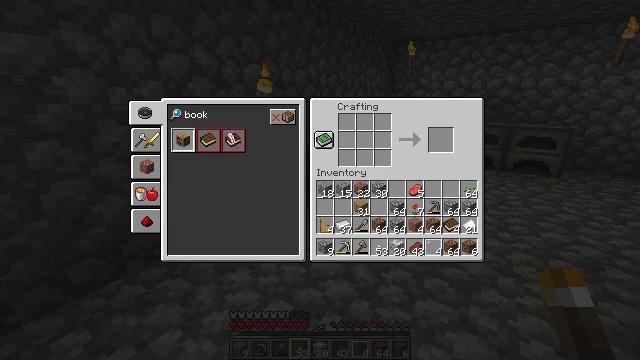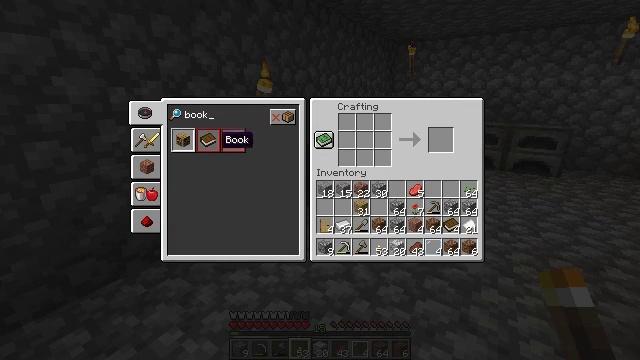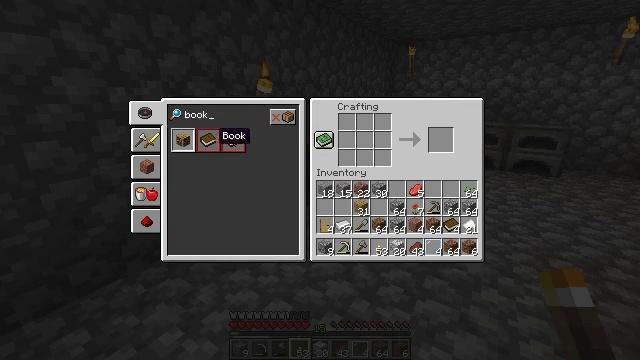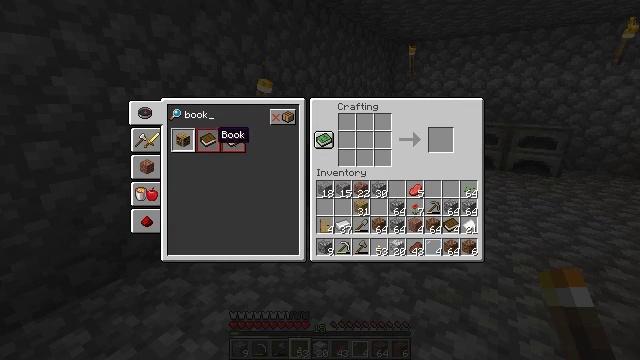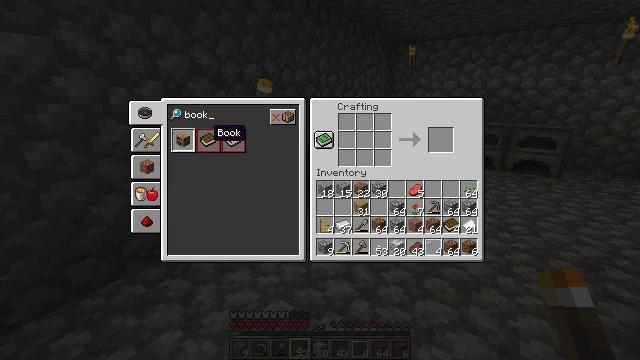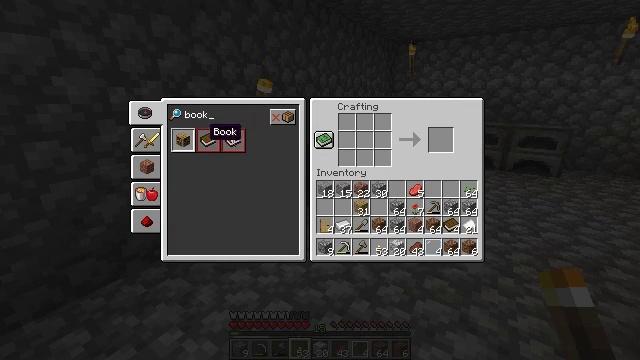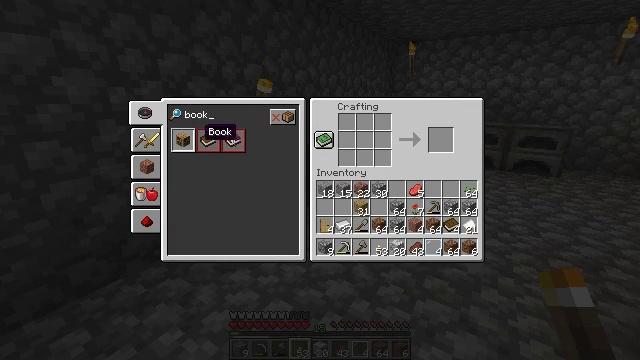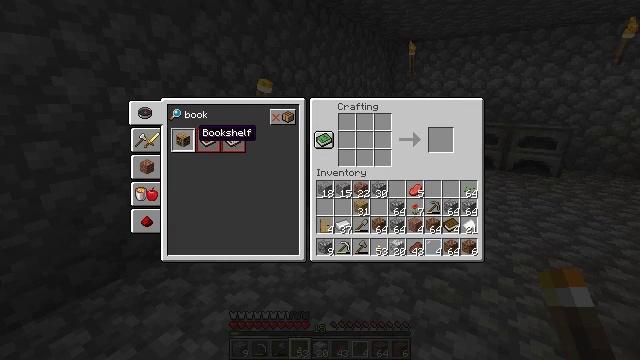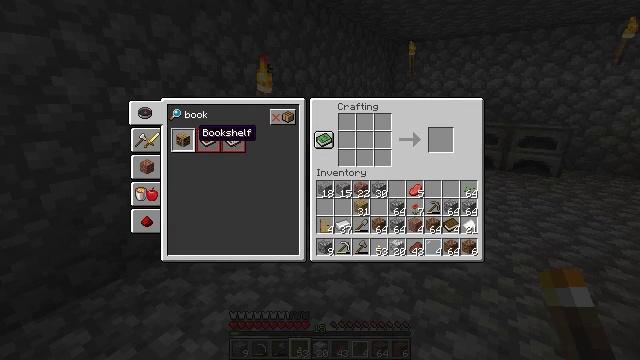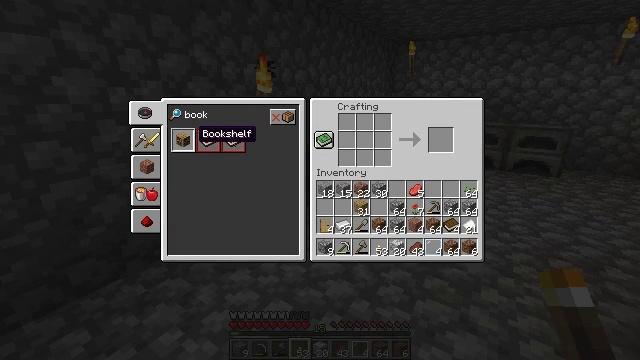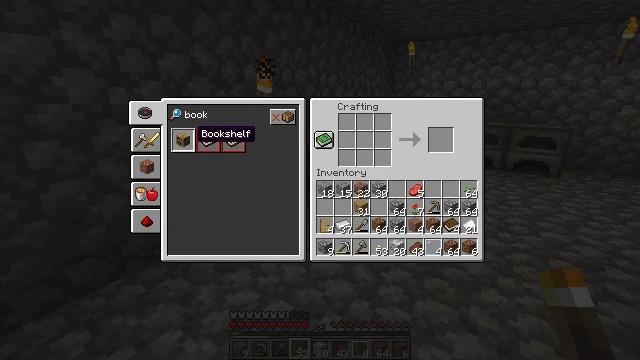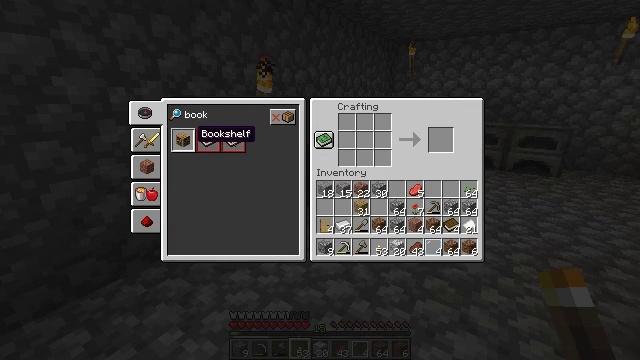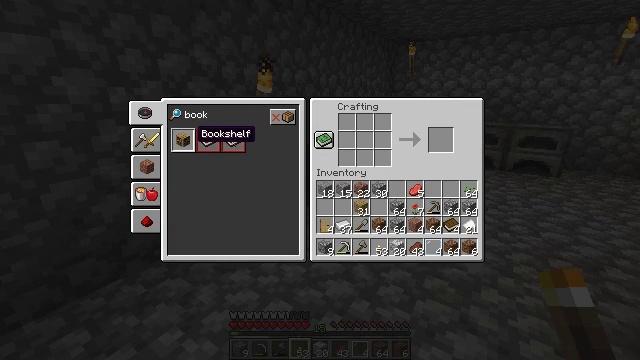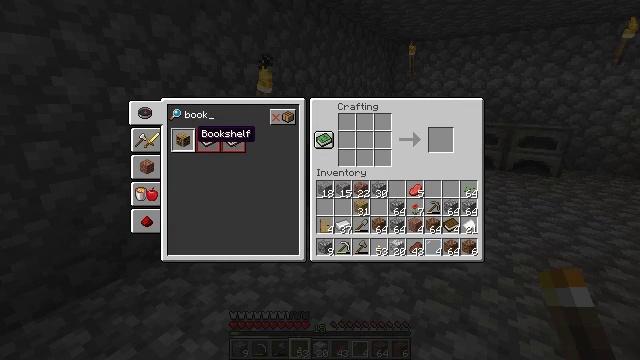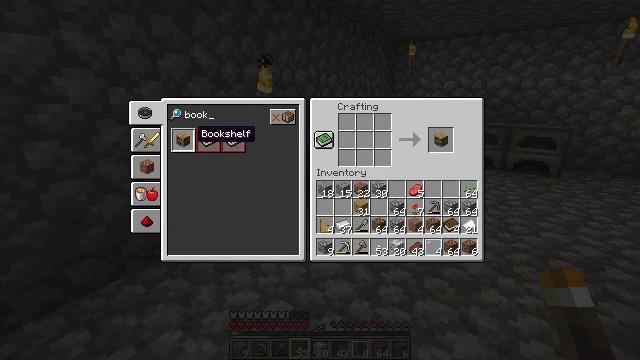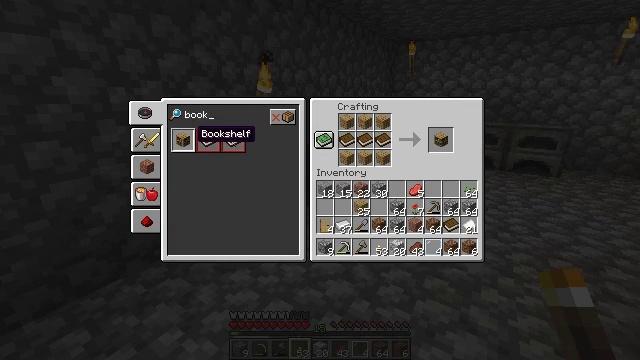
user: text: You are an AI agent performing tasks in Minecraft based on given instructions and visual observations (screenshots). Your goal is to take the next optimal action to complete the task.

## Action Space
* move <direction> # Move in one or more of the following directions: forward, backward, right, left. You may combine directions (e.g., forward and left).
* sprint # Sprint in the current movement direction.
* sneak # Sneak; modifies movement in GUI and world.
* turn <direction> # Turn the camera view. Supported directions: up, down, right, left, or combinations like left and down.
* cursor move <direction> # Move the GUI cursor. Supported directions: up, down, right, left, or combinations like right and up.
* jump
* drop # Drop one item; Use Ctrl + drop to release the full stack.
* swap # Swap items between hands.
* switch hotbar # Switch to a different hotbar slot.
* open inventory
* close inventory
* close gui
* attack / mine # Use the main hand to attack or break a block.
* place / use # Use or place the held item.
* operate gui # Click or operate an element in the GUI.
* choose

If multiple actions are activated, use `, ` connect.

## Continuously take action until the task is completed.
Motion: motion action
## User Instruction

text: Prepare books and planks to make a bookshelf.
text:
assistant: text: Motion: no_op
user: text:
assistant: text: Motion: no_op
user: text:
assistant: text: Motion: no_op
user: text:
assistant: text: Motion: no_op
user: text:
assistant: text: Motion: no_op
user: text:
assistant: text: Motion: no_op
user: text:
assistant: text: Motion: no_op
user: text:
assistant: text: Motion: no_op
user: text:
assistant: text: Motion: operate gui
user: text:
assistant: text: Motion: operate gui
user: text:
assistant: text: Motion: operate gui
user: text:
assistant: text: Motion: no_op
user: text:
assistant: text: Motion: no_op
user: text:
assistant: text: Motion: no_op
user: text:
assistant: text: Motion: no_op
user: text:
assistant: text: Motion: no_op
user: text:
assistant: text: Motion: no_op
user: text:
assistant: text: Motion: no_op
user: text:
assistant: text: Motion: no_op
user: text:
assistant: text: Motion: no_op
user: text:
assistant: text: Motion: no_op
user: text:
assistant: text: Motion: no_op
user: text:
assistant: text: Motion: sneak
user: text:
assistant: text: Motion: sneak
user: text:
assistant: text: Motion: sneak
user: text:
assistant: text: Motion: sneak, operate gui
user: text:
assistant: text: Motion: sneak, operate gui
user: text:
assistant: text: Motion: sneak
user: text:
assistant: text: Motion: sneak
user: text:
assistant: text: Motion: sneak